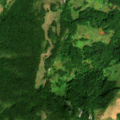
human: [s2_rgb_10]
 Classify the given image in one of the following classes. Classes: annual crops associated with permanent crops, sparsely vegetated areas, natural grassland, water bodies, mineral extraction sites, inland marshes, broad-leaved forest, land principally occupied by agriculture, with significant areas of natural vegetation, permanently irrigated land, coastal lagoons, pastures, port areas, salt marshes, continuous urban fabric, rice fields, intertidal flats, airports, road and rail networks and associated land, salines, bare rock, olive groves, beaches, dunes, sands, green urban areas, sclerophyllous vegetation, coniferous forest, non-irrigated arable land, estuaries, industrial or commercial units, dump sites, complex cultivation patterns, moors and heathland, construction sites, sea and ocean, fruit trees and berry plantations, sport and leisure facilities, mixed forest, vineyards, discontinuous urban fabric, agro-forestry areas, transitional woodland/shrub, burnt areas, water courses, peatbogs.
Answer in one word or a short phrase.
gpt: complex cultivation patterns, land principally occupied by agriculture, with significant areas of natural vegetation, broad-leaved forest, natural grassland, transitional woodland/shrub